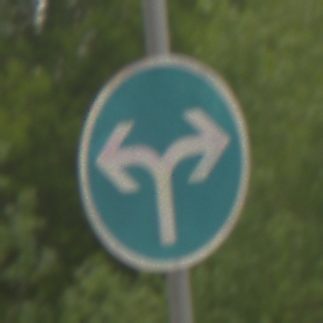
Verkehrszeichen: VorgeschriebeneFahrtrichtungRechtsOderLinks
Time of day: MorningAfternoon
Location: Outdoor (Nature)
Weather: Overcast
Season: NotSpecified
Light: Natural